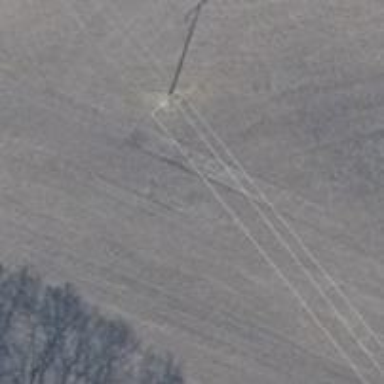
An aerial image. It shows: Power pole.